Aerial crown-view tile of a tropical tree (Barro Colorado Island, Panama), acquired 20250818:
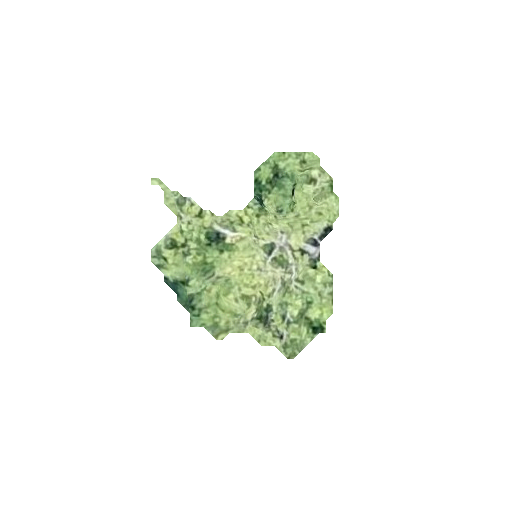
Species: Cordia alliodora
GBIF accepted scientific name: Cordia alliodora
Crown area: 35.474 m²